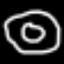
Label: donut